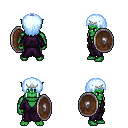
a pixel art fantasy rpg character, male body template, orc, green skin, purple robe, metal pants, white cyan plain hairstyle, silver tiara, shield, four views (front, back, left, right), 2x2 character sprite sheet, small pixel art, hard edges, no anti-aliasing